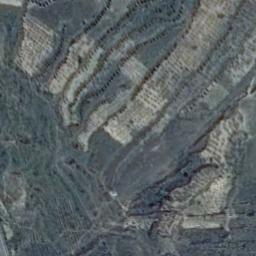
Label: terrace